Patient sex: F
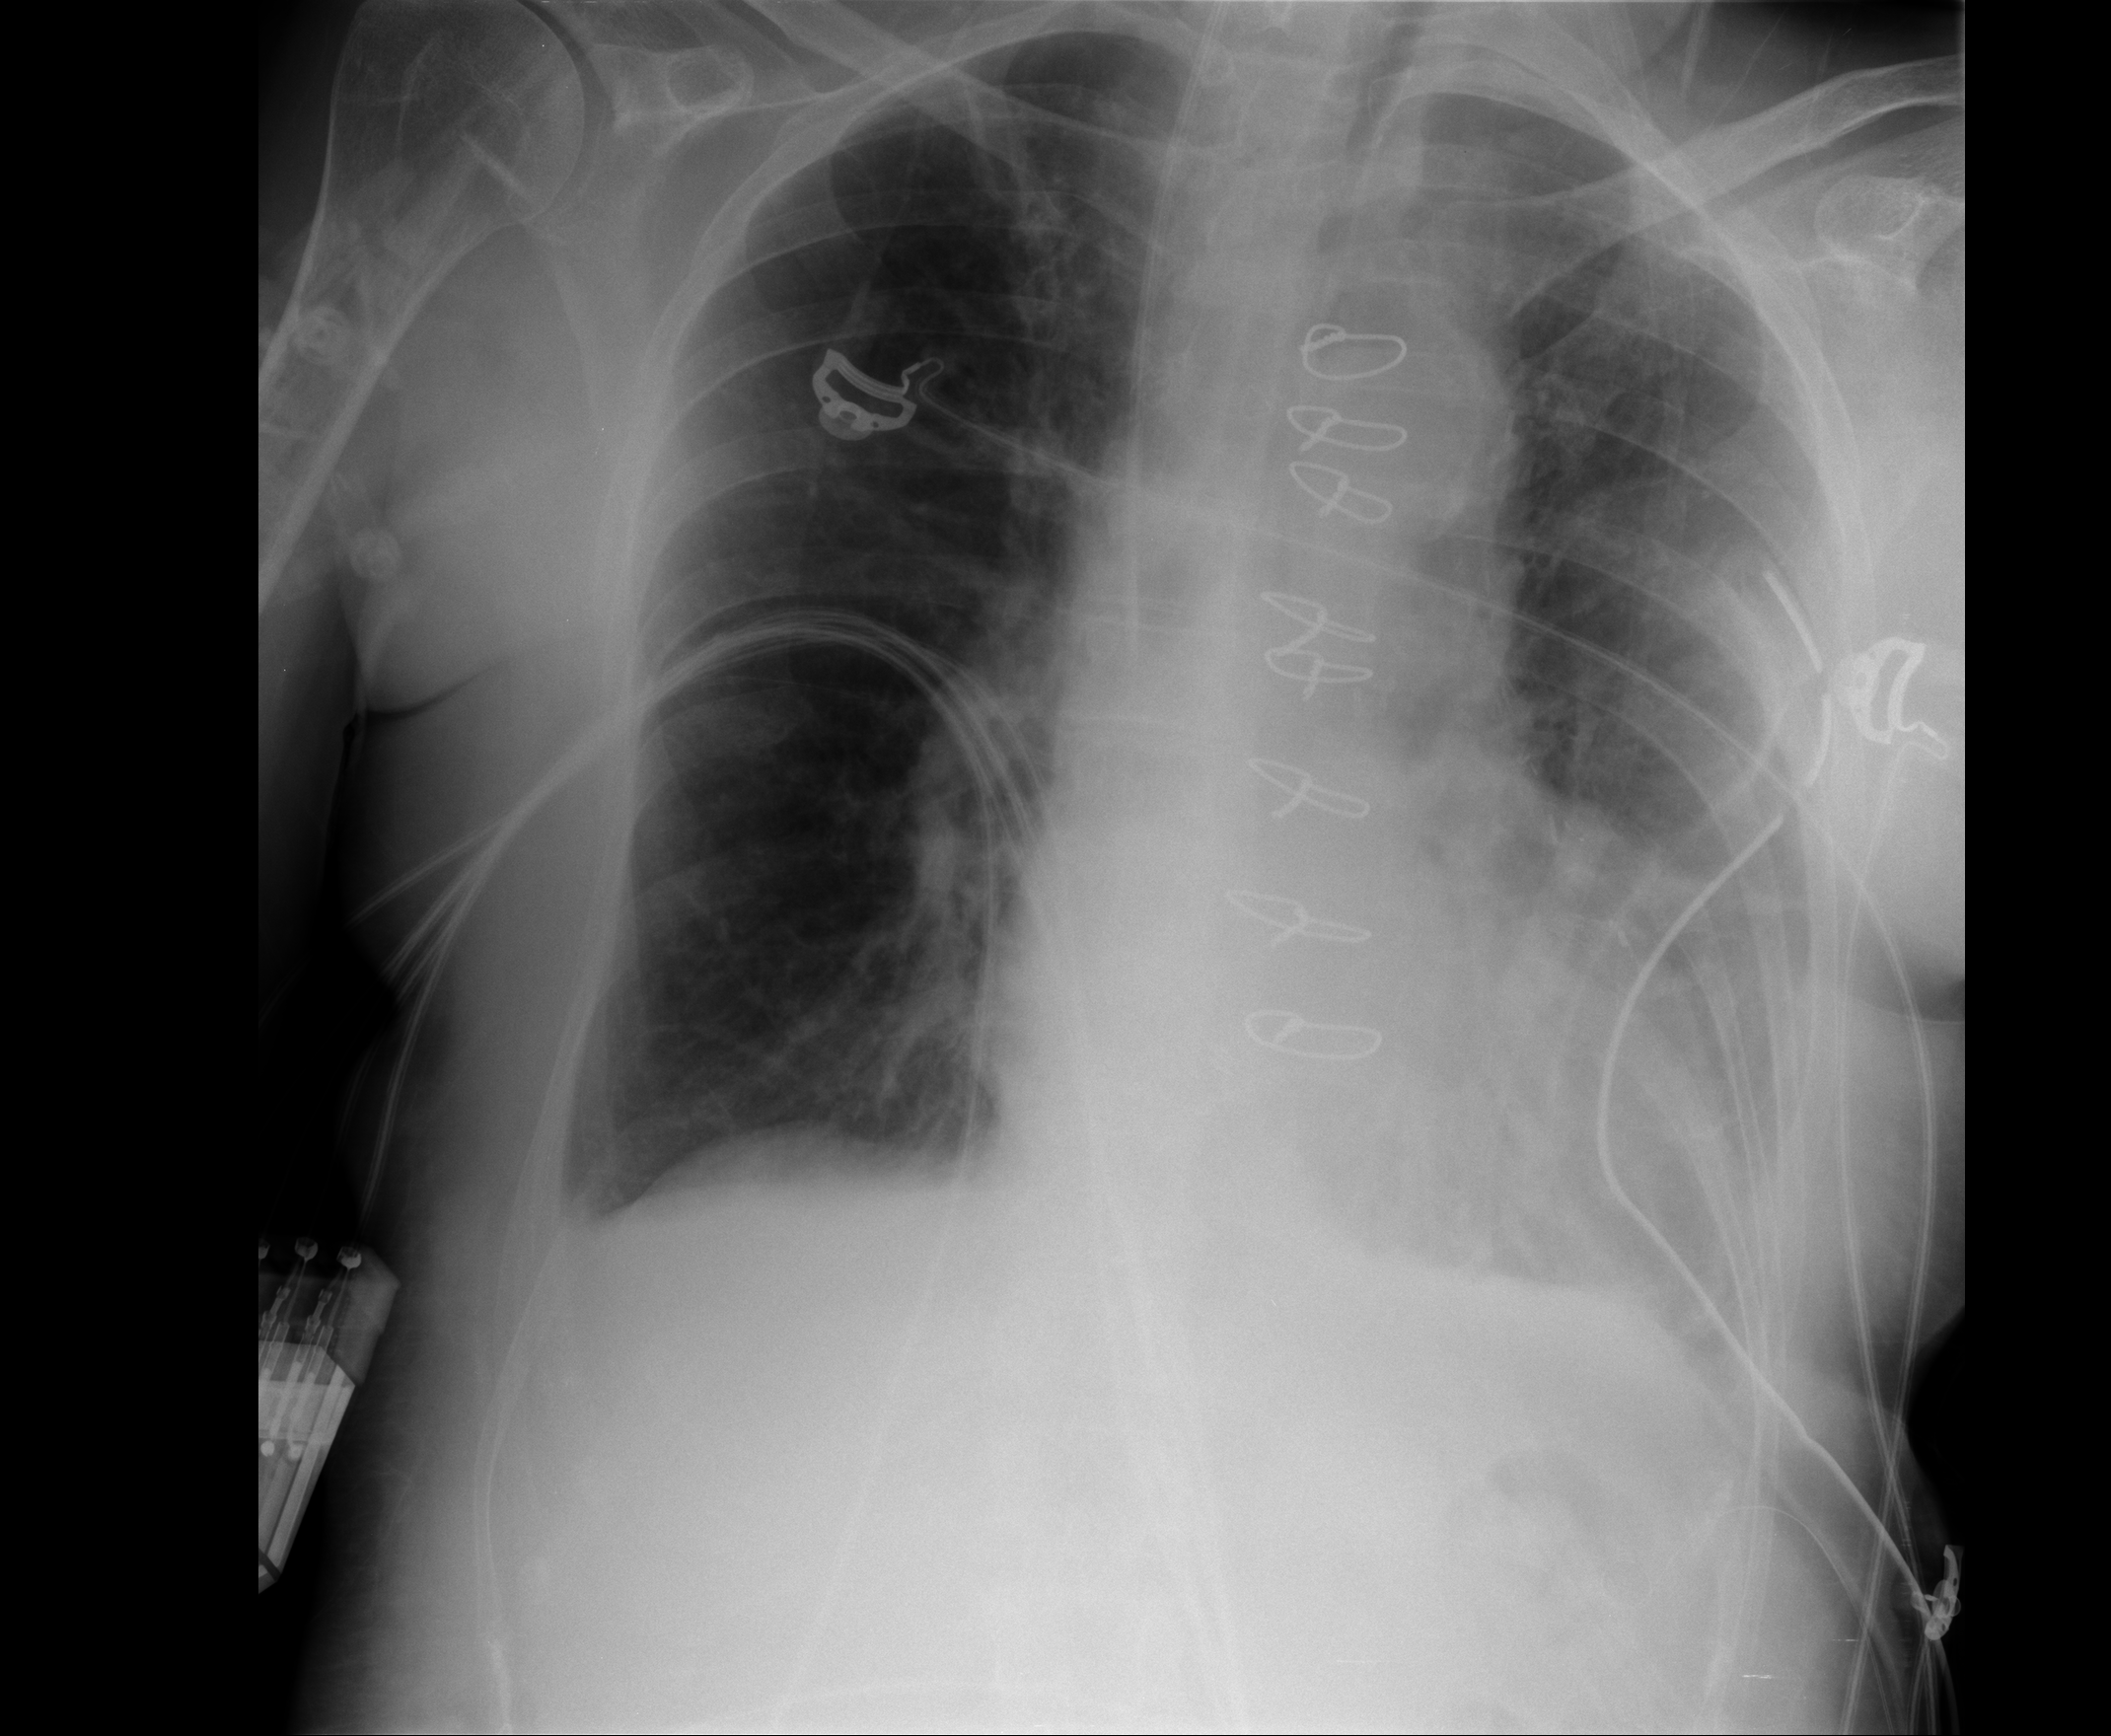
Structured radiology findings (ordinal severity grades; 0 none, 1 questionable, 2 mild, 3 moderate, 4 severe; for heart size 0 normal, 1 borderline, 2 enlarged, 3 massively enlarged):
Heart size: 0
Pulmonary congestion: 0
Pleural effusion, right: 2
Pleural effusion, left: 2
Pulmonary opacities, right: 0
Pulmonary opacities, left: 2
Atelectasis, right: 2
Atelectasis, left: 3